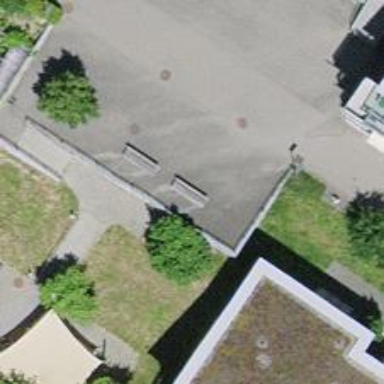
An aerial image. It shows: Bench for seating.